Interaction volume radius: 5 \u00c5
Interaction volume height: 30 \u00c5
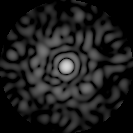
Disorder parameter: 0.8133